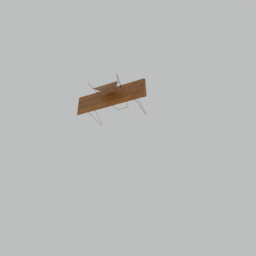
Label: furniture